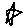
Label: star